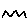
Label: zigzag